Current action and preconditions to check: path_clear

Your task: For each precondition in the list above, predict whether it will hold at this action.

Consider the current scene as observed from the mobile robot's camera, and analyze the predicted future states of all dynamic agents (e.g., people, animals, vehicles, or any moving entities) within the NEXT SECOND.

IMPORTANT: Only answer "very likely" if you are absolutely certain—based on strong, clear evidence—that a dynamic agent will violate the precondition in the predicted future state. Do NOT answer "very likely" for unlikely, ambiguous, or low-probability risks.

Ask yourself for each precondition: Is there a high probability, with clear and convincing evidence, that the predicted future states of any dynamic agent will interfere with the predicted future state of the currently executing action within the NEXT SECOND, causing that precondition to fail?

Assess the risk level based on these predictions. Use "likely" or "very likely" if motions create a clear risk of interference.

Use "neutral" or "improbable" if agents are nearby but their predicted paths are clearly diverging or non-conflicting.

Failure Risk Categories: "very improbable", "improbable", "neutral", "likely", "very likely"

Answer Format: Output ONLY the probability_of_failure value from these categories: "very improbable", "improbable", "neutral", "likely", "very likely"

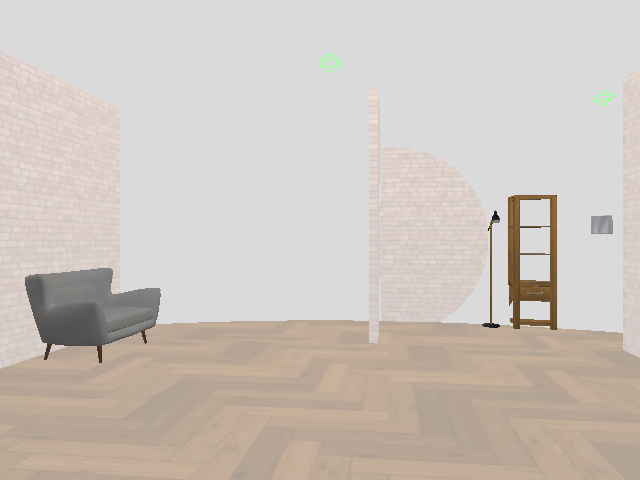

Answer: very improbable